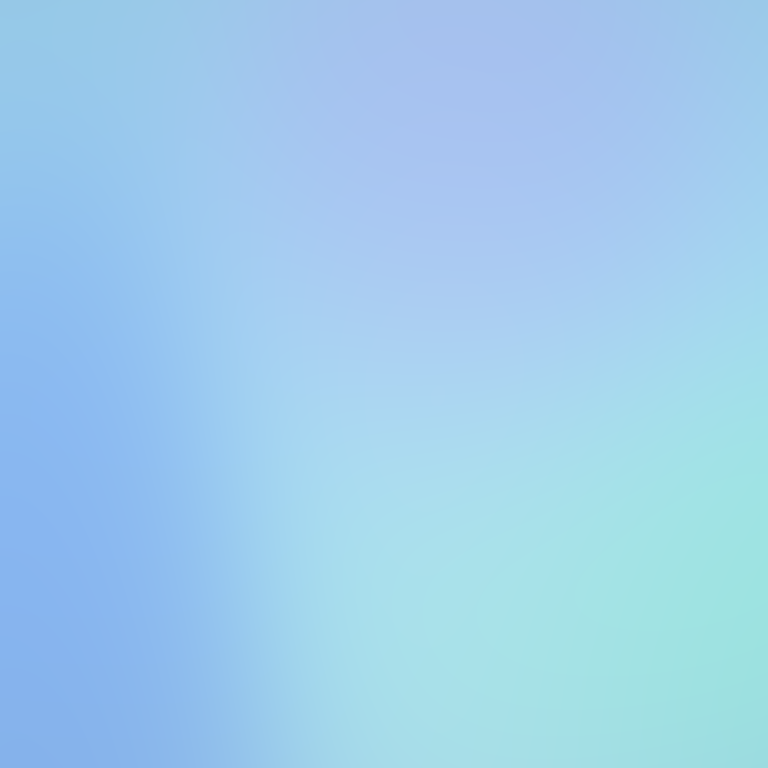
Abstract light effect, smooth gradient from soft blue to gentle teal, calm atmosphere, diffuse light, no room, no furniture, no objects.